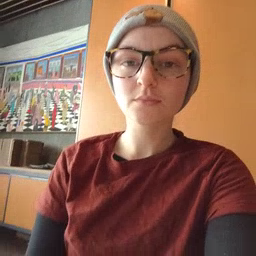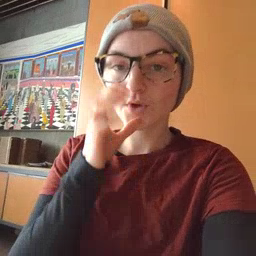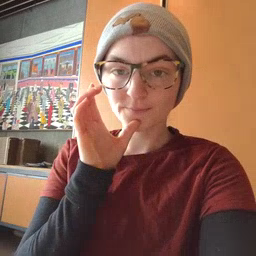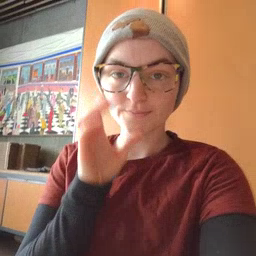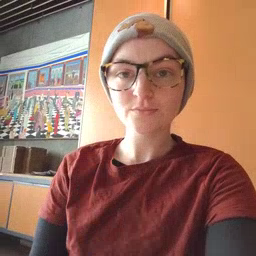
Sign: drink